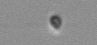
Label: nanoplankton_mix